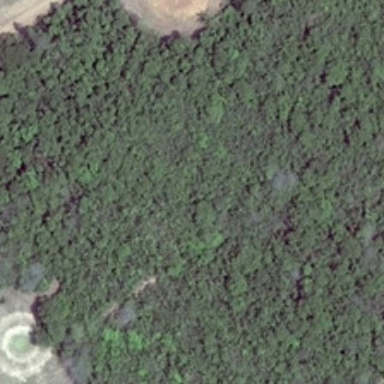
There are two circles on the two edges of forest respectively .